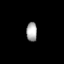
Tissue: prostate
Cell type: Fibroblasts
Senescence score: 0.7924
Nuclear area (px): 200
Mean DAPI intensity: 169.915